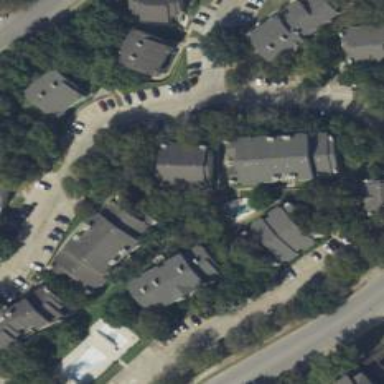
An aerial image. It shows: Condominium within residential area.